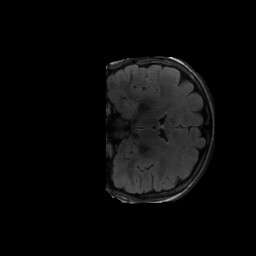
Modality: FLAIR
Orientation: coronal
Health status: ill
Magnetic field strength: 3 T